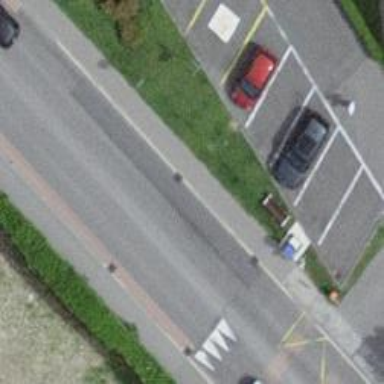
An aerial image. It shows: Bus stop with platform for public transport.